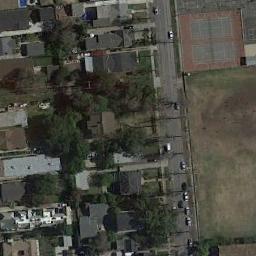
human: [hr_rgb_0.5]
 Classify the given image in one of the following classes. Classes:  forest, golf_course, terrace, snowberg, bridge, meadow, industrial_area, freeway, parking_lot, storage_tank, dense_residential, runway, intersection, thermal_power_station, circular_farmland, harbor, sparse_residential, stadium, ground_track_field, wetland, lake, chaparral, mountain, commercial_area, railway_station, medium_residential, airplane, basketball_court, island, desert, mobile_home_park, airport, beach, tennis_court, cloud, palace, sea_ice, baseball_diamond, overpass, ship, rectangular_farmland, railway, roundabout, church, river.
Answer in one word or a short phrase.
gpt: tennis_court